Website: bh-photo
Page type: customer-info-address
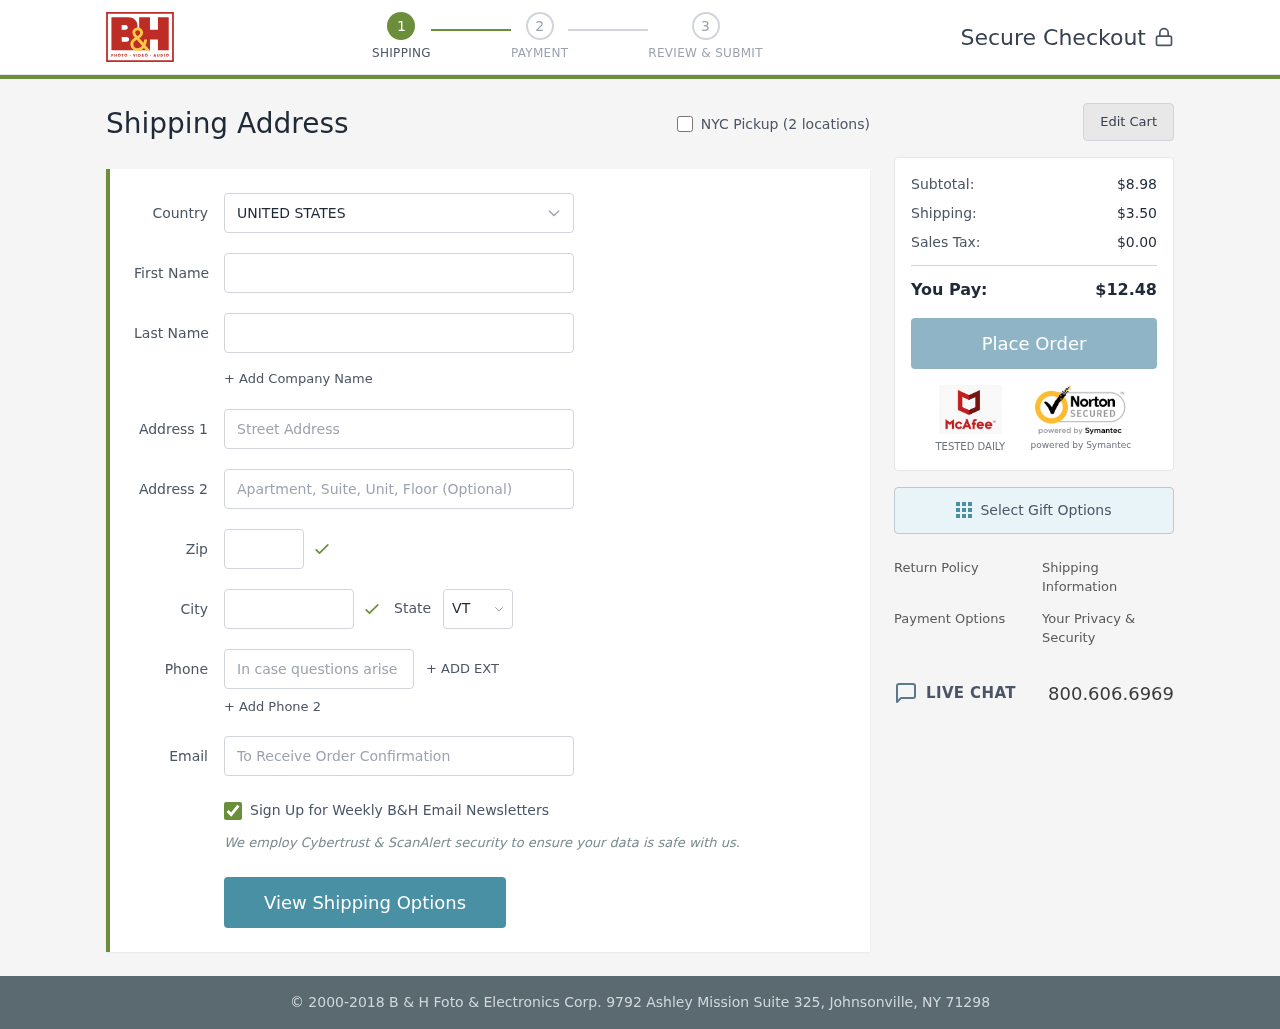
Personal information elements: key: PII_CITY
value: South Donnahaven
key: PII_COUNTRY
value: United States
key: PII_EMAIL
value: moniquesanchez@yahoo.com
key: PII_FIRSTNAME
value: Monique
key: PII_LASTNAME
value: Sanchez
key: PII_PHONE
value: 9413586099
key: PII_POSTCODE
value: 67834
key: PII_STATE_ABBR
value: VT
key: PII_STREET
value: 48664 Lindsay Shores
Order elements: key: ORDER_SUBTOTAL
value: $8.98
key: ORDER_SHIPPING_COST
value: $3.50
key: ORDER_TAX
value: $0.00
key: ORDER_TOTAL
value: $12.48